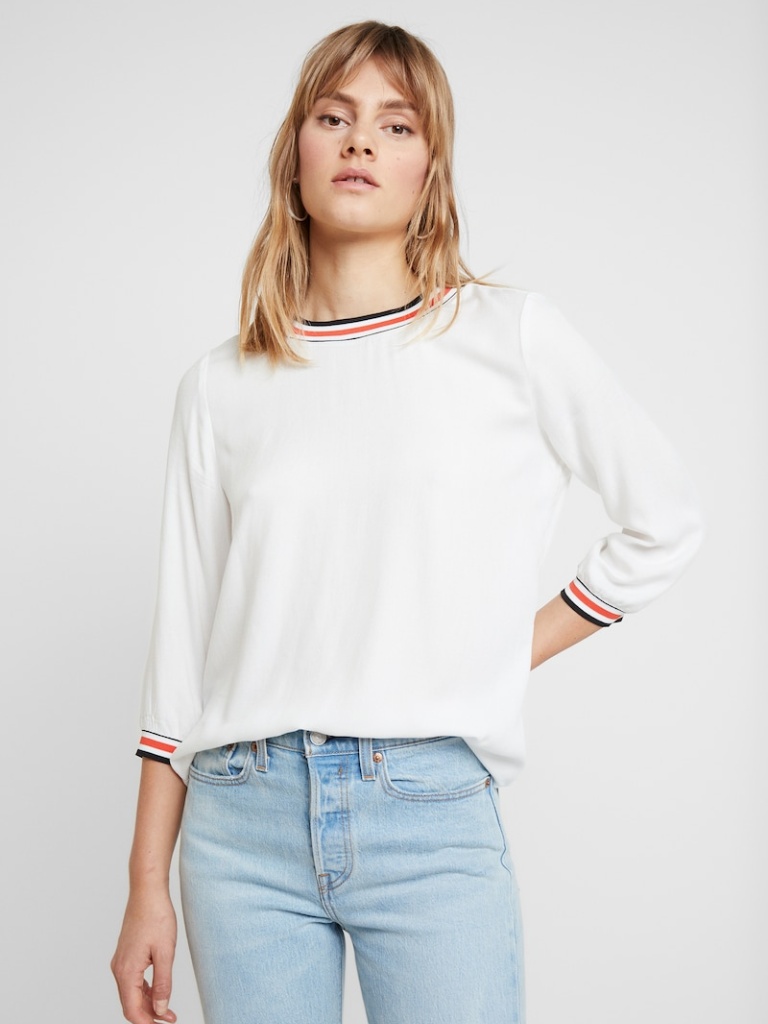
cotton relaxed a long-sleeved with rolled-up sleeves hip length French Tucked crew blouse